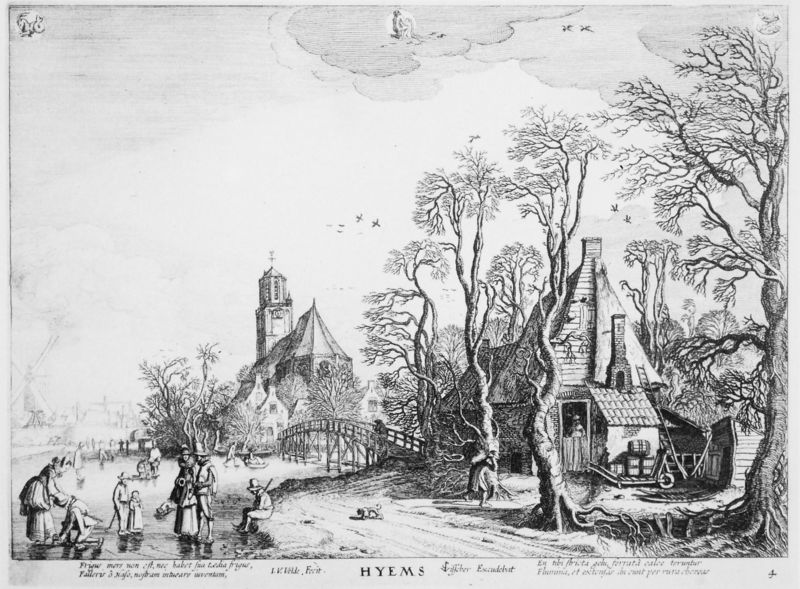
Titel: Die vier Jahreszeiten II
Künstler: Jan van de Velde
Schlagwörter: baum, himmel, vogel, wasser, wolken, bäume, fluss, frauen, kirchturm, see, ufer, frau, grau, hut, männer, tür, zeichnung, dach, eis, haus, hund, niederlande, häuser, vögel, windmühle, brücke, kanal, kirche, kind, paar, kamin, karren, kinder, schornstein, turm, grafik, bauernhof, türe, winter, karre, junge, kälte, druck, allegorie, wurzeln, frost, fässer, krähen, gefroren, jahreszeiten, tierkreiszeichen, schlittschuhe, eislaufen, eisläufer, hyems, jahreslauf, sbrücke